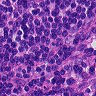
Metastatic tissue present: no